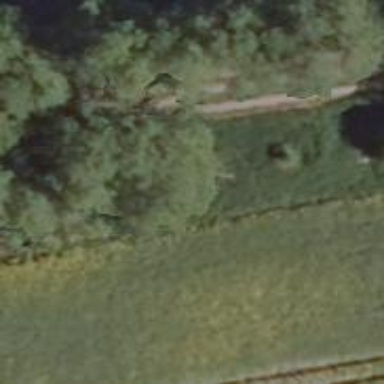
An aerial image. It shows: Row of trees in natural setting.